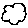
Label: cloud